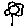
Label: flower